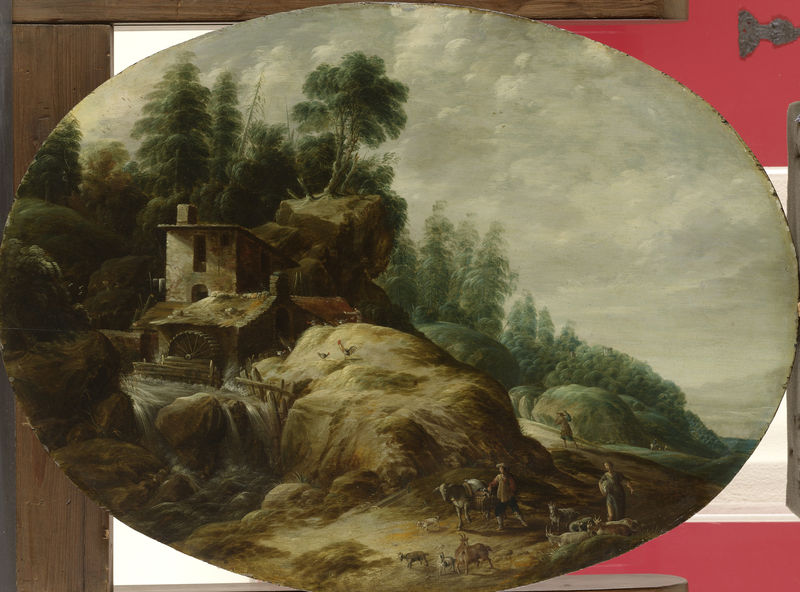
Titel: Landschap met watermolen
Künstler: Gillis (I) Peeters
Standort: Amsterdam
Institution: Rijksmuseum
Schlagwörter: baum, felsen, gemälde, himmel, mann, wasser, wolken, bäume, fluss, frauen, landschaft, menschen, frau, holz, haus, tiere, stein, öl, bach, hügel, mühle, wald, wasserfall, arbeit, esel, oval, berge, berglandschaft, rauschen, form, niederländisch, hahn, huhn, hirte, ziege, hirt